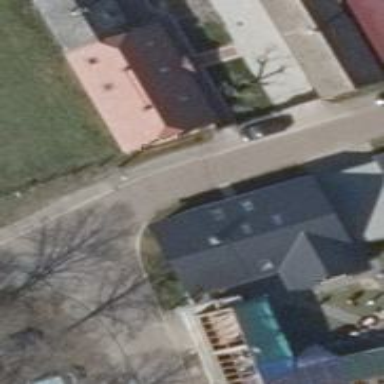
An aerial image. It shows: Simple and straightforward house.